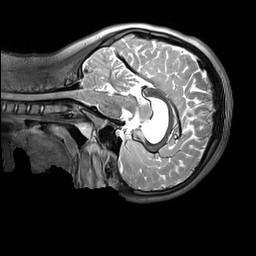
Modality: T2w
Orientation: sagittal
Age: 13
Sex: male
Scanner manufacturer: siemens
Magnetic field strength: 3 T
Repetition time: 3.2 s
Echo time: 0.408 s